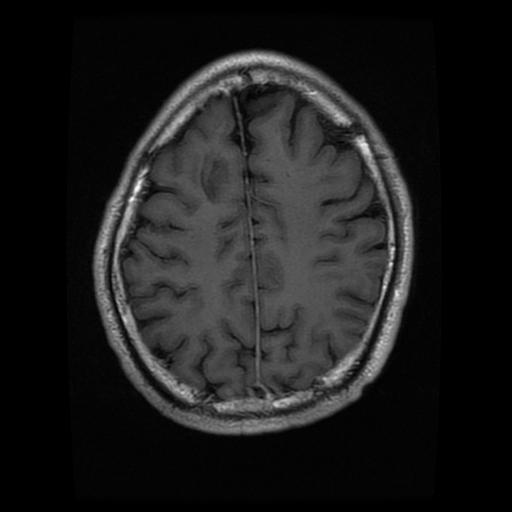
Label: glioma